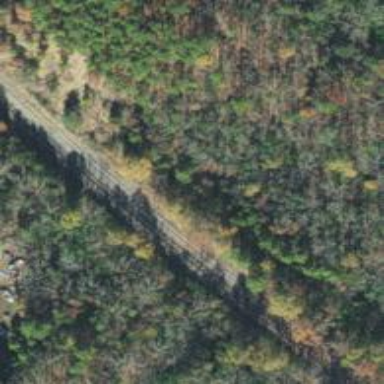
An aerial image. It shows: Railway track.